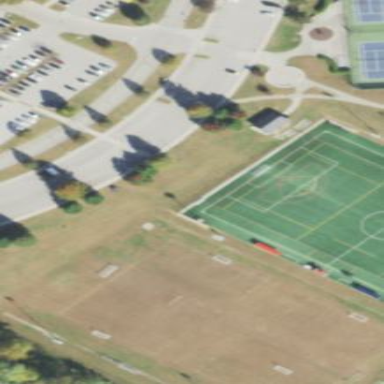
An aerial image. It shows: Soccer pitch for leisure land activities.